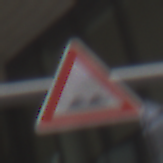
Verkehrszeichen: UnebeneFahrbahn
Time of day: Midday
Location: Outdoor (Urban)
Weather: Overcast
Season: NotSpecified
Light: Natural